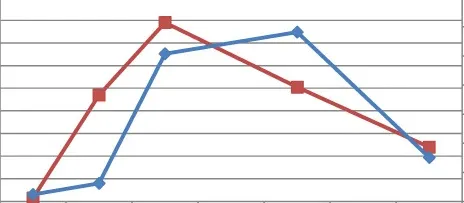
A; Timeline of cardiac biomarker levels in response to interventions throughout hospital stay. Interventions at 1 are as follows: start broad-spectrum antibiotics cefuroxime and metronidazole, start prednisolone 60 mg once daily, and high doses of prophylactic nadroparin 0.6 mL daily. Interventions at 2 are as follows: addition gentamicin to cefuroxime and metronidazole; start IVIG 150 g once (and next day 80 g once) for a total of 2 days of treatment; start high doses of acetylsalicylacid 600 mg four times daily during 2 days, followed by 200 mg once daily; prednisolone 80 mg twice daily during a day, followed by 80 mg once daily during 5 days; and start high-flow nasal oxygen therapy and diuretics.
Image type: chart (chart)